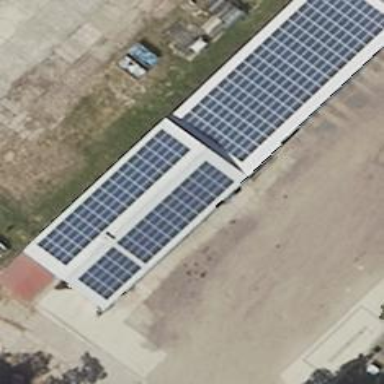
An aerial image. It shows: Solar photovoltaic panel generator producing electricity as small installation.